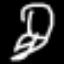
Label: frog